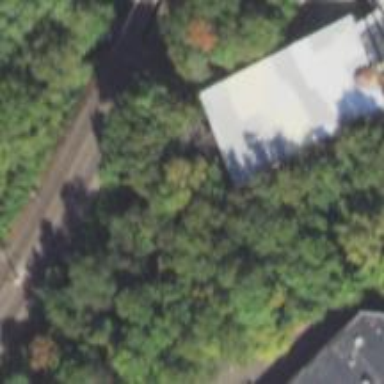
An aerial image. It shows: Abandoned railway.